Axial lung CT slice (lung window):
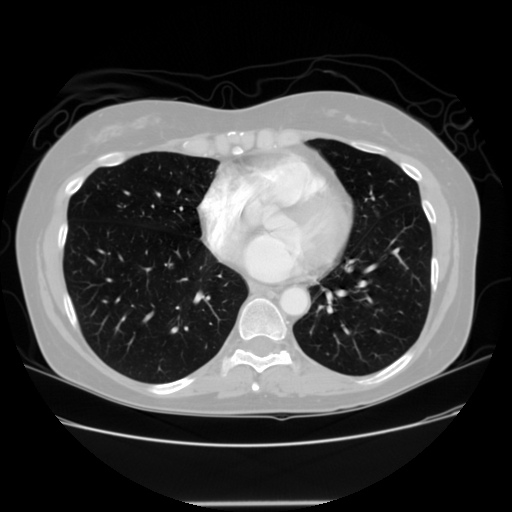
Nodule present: no